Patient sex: M
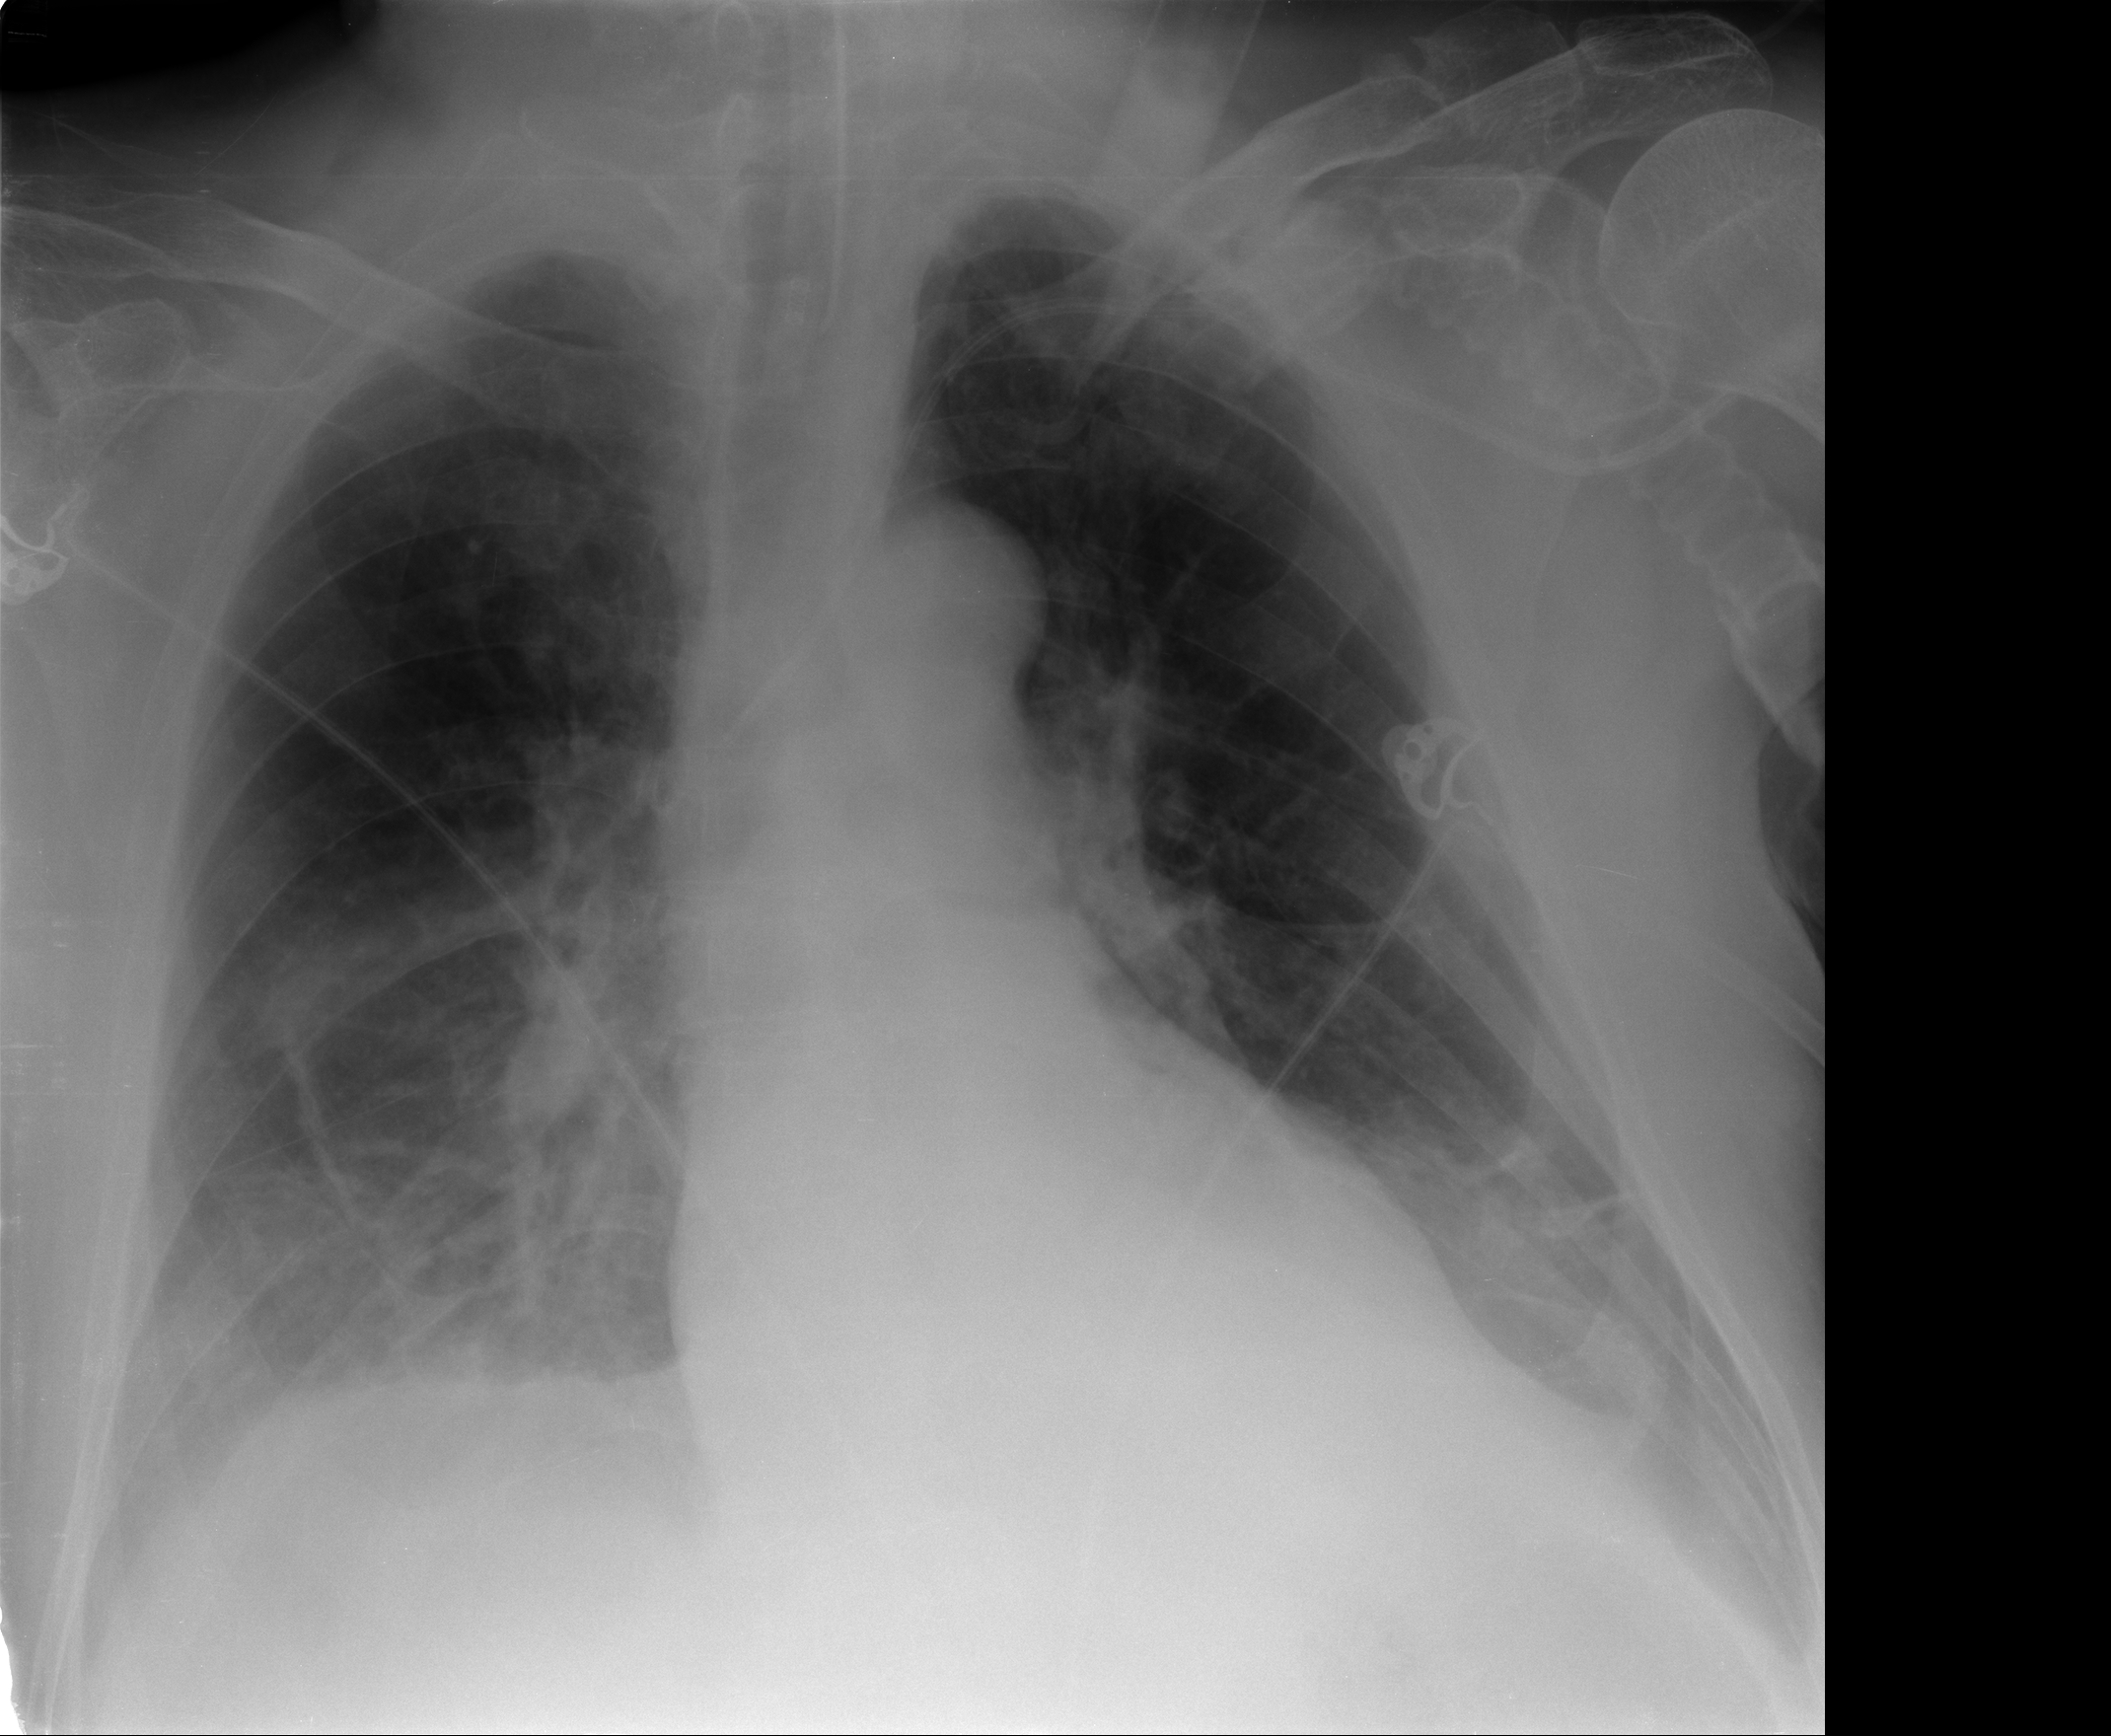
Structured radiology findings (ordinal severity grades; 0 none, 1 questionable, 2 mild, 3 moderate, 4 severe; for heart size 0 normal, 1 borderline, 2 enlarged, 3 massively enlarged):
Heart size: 0
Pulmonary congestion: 0
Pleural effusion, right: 2
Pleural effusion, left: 2
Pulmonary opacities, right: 1
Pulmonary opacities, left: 1
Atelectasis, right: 2
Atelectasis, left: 2